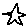
Label: star